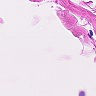
Metastatic tissue present: no